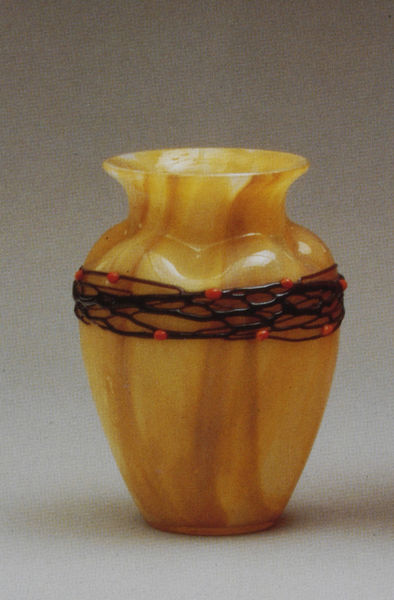
Titel: Gelb marmorierte Vase mit Faden- und Nuppendekor
Künstler: Carl Georg von Reichenbach
Standort: Kassel
Institution: Staatliche Museen
Schlagwörter: dunkel, fuß, schatten, gelb, ocker, braun, glas, hell, hintergrund, licht, orange, schmuck, schwarz, rot, beige, muster, ornament, band, kragen, stehen, hals, schnüre, borte, lippe, perlen, sanft, schulter, zart, rund, amphore, krug, ranken, vase, relief, farbig, kette, leer, farbe, linien, rand, material, jugendstil, reflexe, dekor, floral, streifen, faden, bauch, marmoriert, lichtreflexe, foto, fotografie, photographie, punkte, gefäß, geflecht, form, beeren, glasvase, deko, kugeln, kranz, ranke, photo, öffnung, maserung, meliert, farbfoto, maßerung, fäden, flechte, bänder, kunsthandwerk, objekt, geblasen, netz, aufnahme, bauchig, mundgeblasen, alabaster, aufsatzglas, ausgehöhlt, bernstein, bräunlich, durchziehen, geschlungen, jugendstilvase, karamell, riemchen, gals, gefärbt, dekoriert, glaskunst, murano, jade, wase, glasfaden, honig, glasperlen, glasfäden, fadennetz, honigfarben, opark, melange